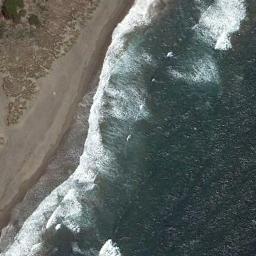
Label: beach